Field crop: maize
Growth stage: 2
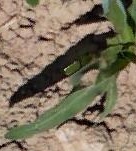
Species: maize